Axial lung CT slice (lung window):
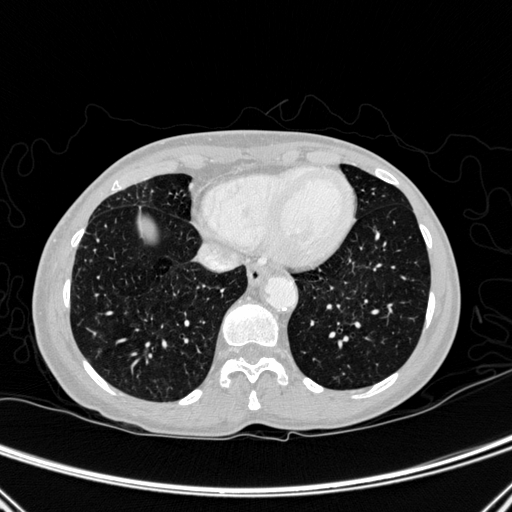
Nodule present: no